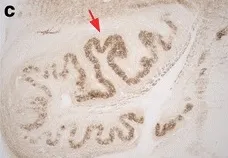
Degenerative changes in the patient's left (a, c) and right (b, d) ION at a more rostral level, with immunostains to calbindinD28k (a, b) and GAD (c, d). A distinct region with more numerous calbindinD28k-labeled neurons is again seen in the dorsal arm of the principal olive bilaterally along with preserved GAD staining (red arrows). There is patchy loss of GAD staining, more prominent in lateral and ventral regions of the principal olive in this region of ION. Scale bar: 250 mum, A-D.
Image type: pathology (immunostaining)